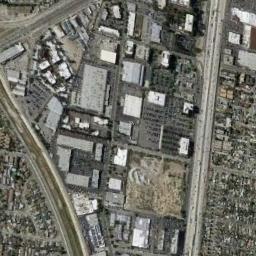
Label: industrial_area